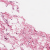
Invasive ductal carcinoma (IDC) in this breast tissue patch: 0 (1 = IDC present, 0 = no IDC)